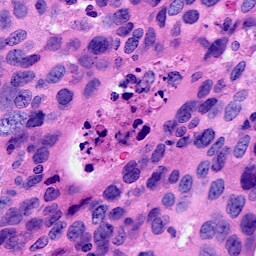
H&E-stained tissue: Breast